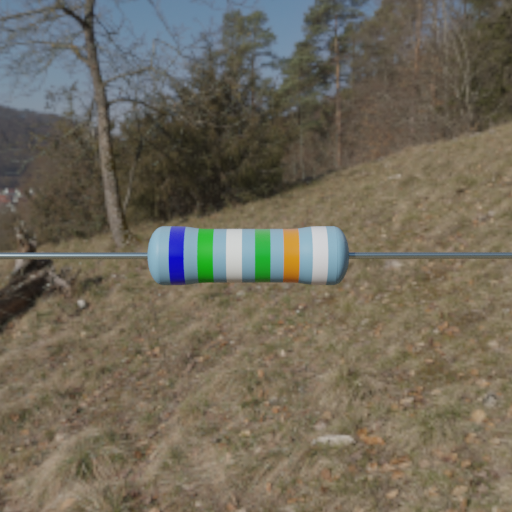
Resistor colour bands (in order): blue, green, white, green, orange, white